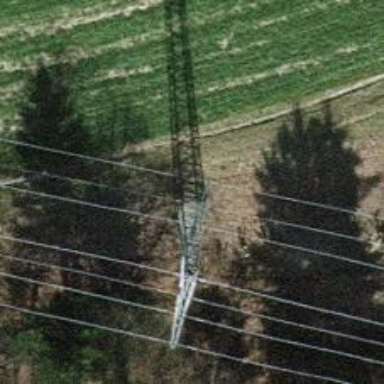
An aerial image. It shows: Towering power structure.